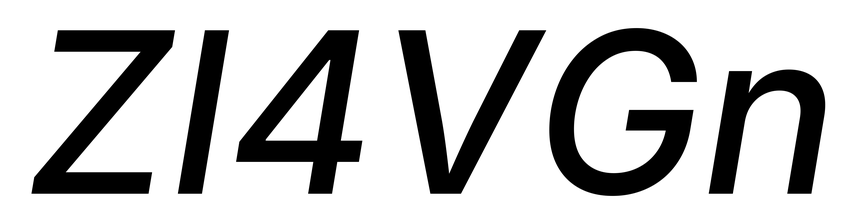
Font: Inter-Italic_Medium_Italic